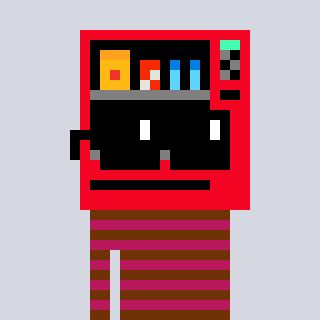
a pixel art character with square black sunglasses, a vending machine-shaped head and a darkpink-colored body on a cool background